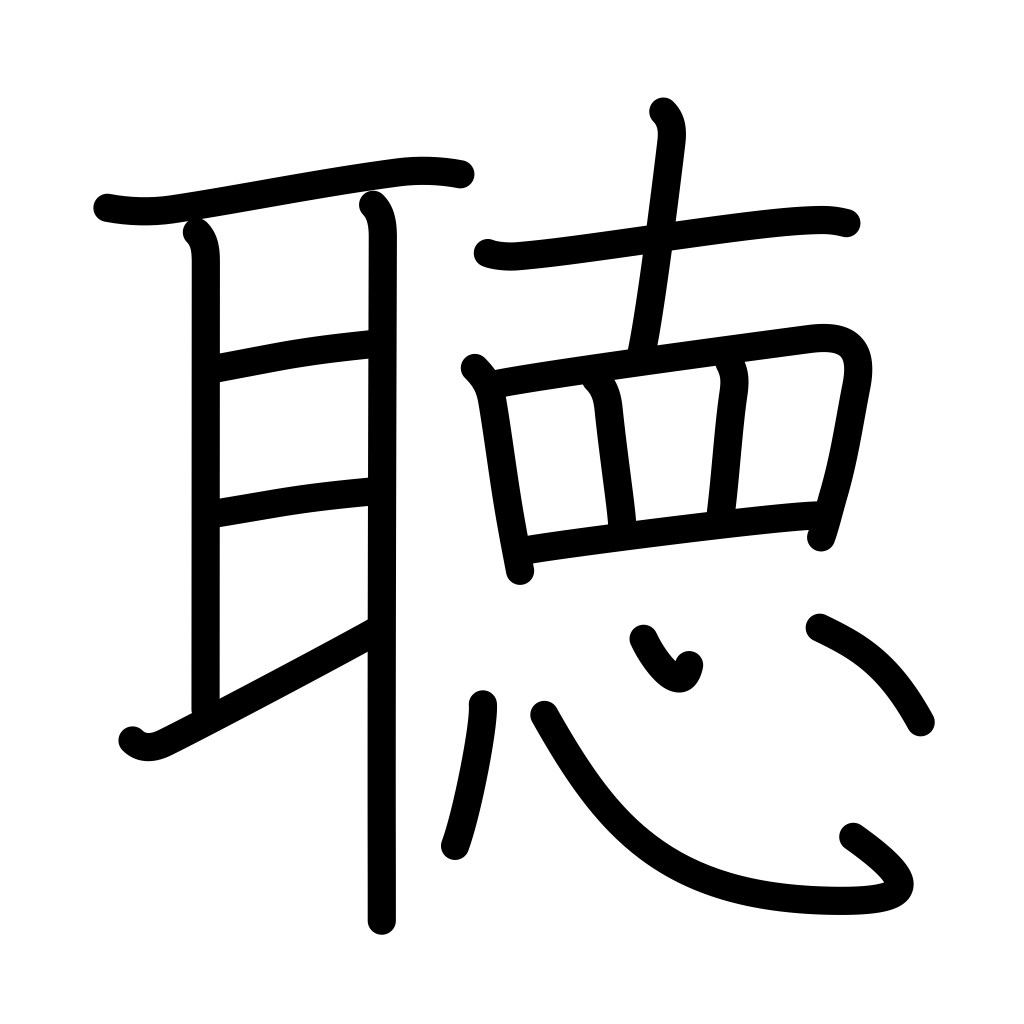
Meaning: listen, headstrong, naughty, careful inquiry